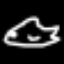
Label: airplane